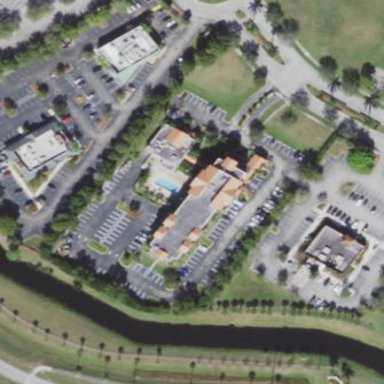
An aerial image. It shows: Hotel building.